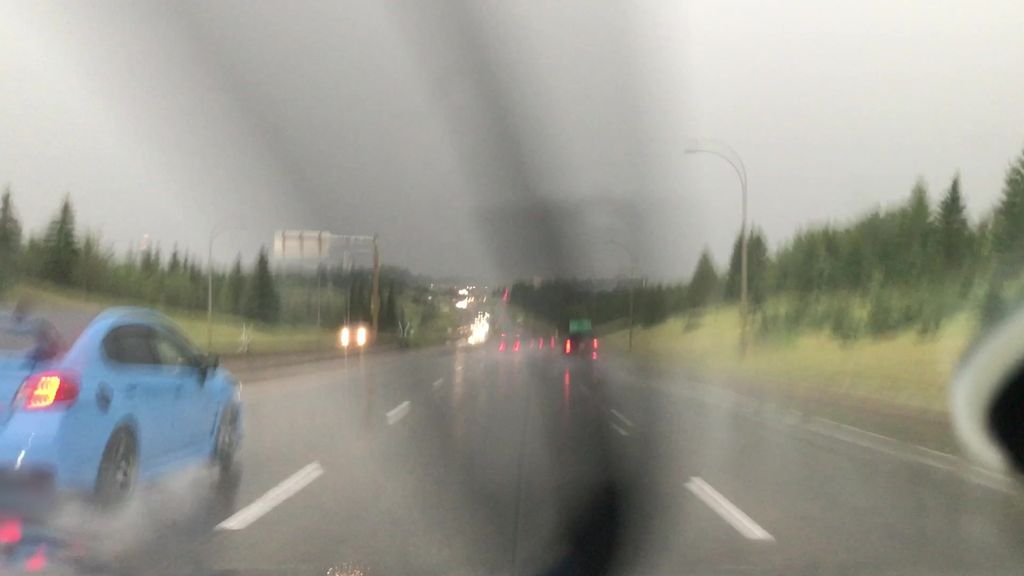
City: edmonton